Question: I'm trying to figure out how to center vertically a view using Auto-Layout.
I'm new to this technology so it makes me some problems...
This is my controller in Interface Builder:

The gray part is the superview and it contains a custom view (the yellow one) and a label (the red one); the yellow view is fixed at the bottom of the superview and it has fixe height and width. The red view has fixed width and height, too.
My goal is to center vertically my red view in the visible part of the gray view, whose visible height is 'superview.height - yellowView.height'.
How can I do that?
Thank you so much!
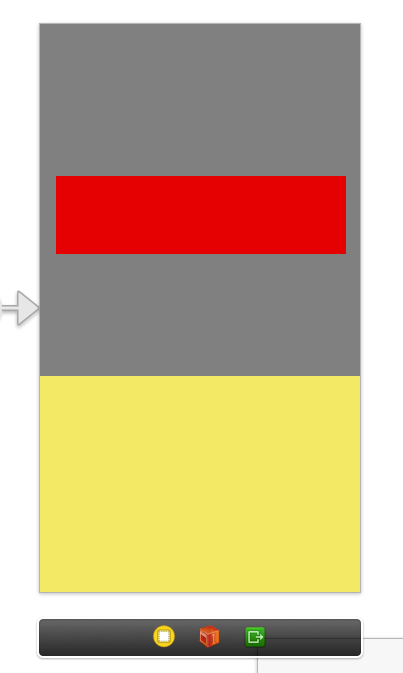
Answer: The easiest way to do it, would be to make the gray view a subview of the main view too, and then you can just give the label a centerY constraint in IB or in code. If you can't so that for some reason, you can change the constant value of a centerY constraint in code, giving it a value of 1/2 the height of the yellow view. Give the label a centerY constraint in IB and make an IBOutlet to it (I call it centerCon in my example). The fixed height of my yellow view was 200.
'''
- (void)viewDidLoad {
[super viewDidLoad];
self.centerCon.constant = 100;
}
'''